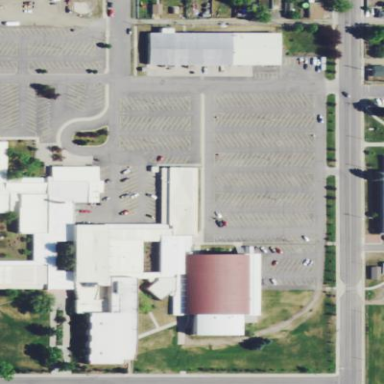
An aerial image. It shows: School.